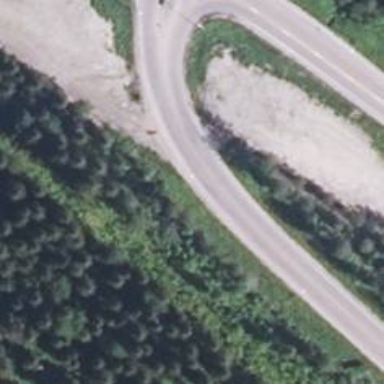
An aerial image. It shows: Asphalt road classified as tertiary trunk link.